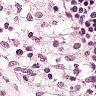
Metastatic tissue present: no